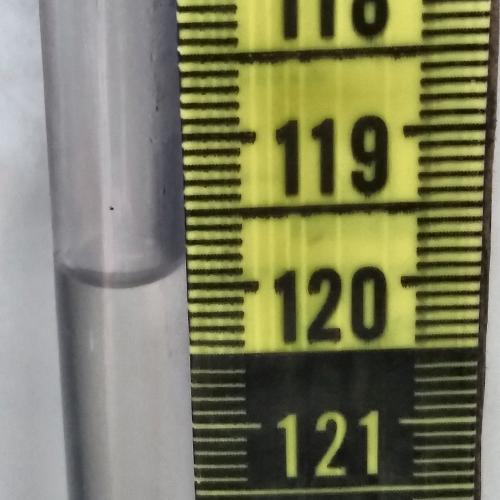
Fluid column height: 119.9 cm